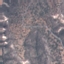
Label: HerbaceousVegetation